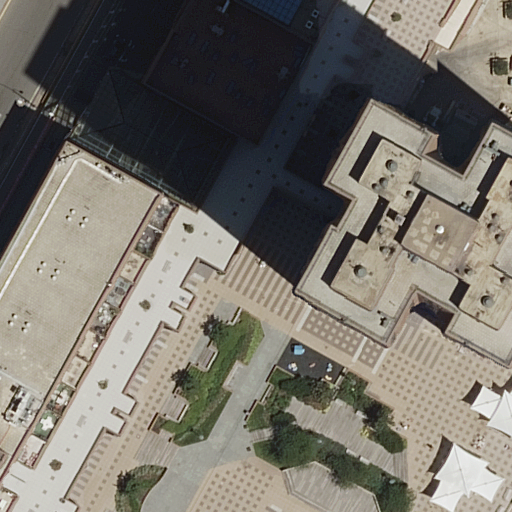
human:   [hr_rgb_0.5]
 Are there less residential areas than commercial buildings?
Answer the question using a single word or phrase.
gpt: no

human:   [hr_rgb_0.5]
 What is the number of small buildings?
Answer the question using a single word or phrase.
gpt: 1

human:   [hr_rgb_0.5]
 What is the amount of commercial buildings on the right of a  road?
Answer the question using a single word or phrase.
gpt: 0

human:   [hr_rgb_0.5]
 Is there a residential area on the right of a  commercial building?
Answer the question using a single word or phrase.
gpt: no

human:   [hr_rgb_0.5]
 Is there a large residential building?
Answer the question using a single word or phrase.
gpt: yes

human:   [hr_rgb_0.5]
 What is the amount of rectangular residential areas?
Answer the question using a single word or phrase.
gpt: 0

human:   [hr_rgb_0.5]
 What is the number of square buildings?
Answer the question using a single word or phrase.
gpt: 0

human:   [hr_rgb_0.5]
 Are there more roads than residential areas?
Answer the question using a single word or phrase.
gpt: yes

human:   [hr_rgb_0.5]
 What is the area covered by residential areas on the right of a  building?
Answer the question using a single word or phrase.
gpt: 0m2

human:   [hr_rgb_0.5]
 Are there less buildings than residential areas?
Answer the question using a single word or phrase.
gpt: no

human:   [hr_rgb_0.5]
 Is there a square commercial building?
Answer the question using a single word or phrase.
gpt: no

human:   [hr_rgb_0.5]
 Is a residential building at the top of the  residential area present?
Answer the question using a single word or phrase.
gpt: yes

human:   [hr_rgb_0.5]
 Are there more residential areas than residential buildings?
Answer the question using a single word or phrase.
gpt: no

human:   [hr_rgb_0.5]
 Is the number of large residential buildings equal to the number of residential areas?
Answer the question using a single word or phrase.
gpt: no

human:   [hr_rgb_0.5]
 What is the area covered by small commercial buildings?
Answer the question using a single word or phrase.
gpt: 0m2

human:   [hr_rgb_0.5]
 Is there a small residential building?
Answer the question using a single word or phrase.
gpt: yes

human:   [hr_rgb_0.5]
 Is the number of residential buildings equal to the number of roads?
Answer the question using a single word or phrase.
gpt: no

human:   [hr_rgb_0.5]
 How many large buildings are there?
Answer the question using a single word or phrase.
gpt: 3

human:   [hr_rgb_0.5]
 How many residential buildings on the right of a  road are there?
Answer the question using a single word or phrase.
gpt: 3

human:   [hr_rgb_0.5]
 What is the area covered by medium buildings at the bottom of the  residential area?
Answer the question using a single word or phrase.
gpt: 0m2

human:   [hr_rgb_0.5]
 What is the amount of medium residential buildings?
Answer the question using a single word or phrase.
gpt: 0

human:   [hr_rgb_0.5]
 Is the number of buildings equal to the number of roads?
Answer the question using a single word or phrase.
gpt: no

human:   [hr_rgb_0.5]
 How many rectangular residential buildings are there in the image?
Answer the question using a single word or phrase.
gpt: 2

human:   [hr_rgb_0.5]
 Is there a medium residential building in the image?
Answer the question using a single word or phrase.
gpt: no

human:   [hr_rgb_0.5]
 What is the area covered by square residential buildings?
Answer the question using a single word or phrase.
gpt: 0m2

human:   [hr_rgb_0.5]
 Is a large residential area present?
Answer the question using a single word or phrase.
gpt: yes

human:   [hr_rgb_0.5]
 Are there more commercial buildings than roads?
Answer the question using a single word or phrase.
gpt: no

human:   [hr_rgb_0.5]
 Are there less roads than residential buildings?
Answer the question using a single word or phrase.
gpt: no

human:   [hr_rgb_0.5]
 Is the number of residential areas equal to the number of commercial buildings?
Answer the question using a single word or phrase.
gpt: no

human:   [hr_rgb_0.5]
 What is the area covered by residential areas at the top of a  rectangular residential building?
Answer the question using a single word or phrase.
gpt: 0m2

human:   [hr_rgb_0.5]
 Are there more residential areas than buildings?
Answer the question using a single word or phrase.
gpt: no

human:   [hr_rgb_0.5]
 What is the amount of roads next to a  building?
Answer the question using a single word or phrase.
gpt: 13

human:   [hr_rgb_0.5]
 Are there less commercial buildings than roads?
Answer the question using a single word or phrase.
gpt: yes

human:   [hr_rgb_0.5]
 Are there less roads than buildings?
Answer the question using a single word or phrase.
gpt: no

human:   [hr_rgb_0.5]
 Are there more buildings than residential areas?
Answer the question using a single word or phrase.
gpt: yes

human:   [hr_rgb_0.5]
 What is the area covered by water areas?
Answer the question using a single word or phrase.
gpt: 0m2